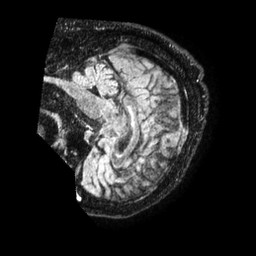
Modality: FLAIR
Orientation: sagittal
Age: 53
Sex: male
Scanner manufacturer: philips
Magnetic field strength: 1.5 T
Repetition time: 4.8 s
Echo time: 0.3364 s